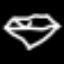
Label: diamond